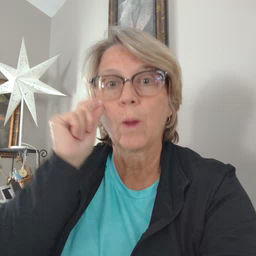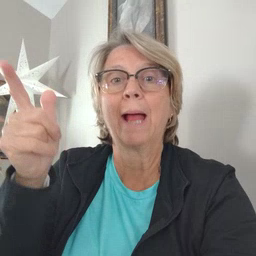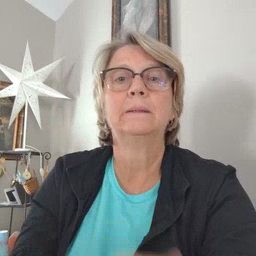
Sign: wake